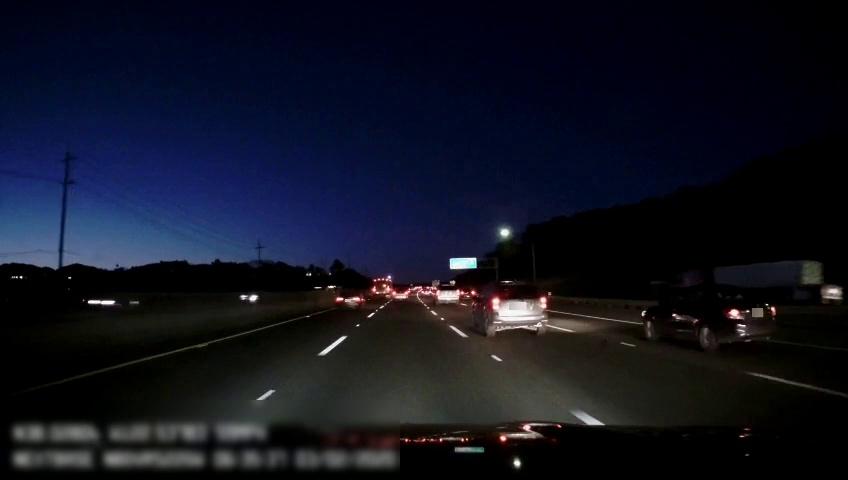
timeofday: Night
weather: Other
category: Drivable Space
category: Vehicles | Bus
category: Vehicles | Car
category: Vehicles | Car
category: Vehicles | SUV
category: Vehicles | Car
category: Vehicles | Truck
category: Vehicles | Car
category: Vehicles | Car
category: Vehicles | Car
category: Vehicles | SUV
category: Lanes | Alternate Lane
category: Lanes | Current Lane
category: Lanes | Current Lane
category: Lanes | Alternate Lane
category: Lanes | Alternate Lane
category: Traffic | Signs